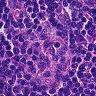
Metastatic tissue present: no